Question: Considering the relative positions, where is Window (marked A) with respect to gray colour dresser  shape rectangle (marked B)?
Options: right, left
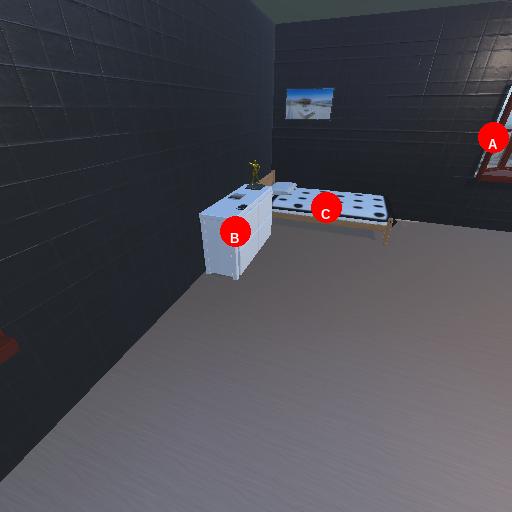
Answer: right